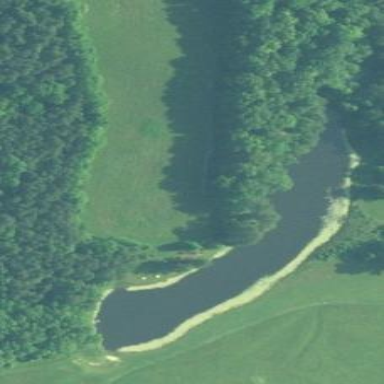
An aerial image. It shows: Serene pond surrounded by nature.